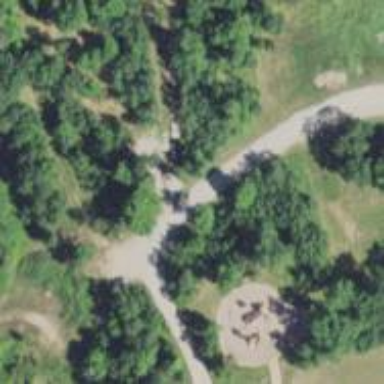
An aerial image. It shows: Disc golf course on leisure land.